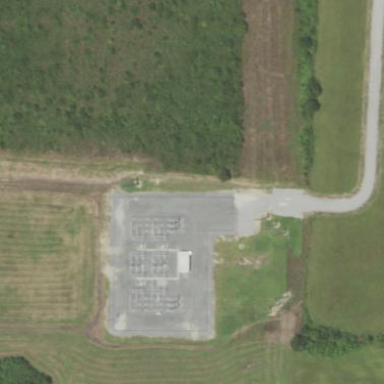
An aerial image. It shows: Substation for switching with surrounding fence.